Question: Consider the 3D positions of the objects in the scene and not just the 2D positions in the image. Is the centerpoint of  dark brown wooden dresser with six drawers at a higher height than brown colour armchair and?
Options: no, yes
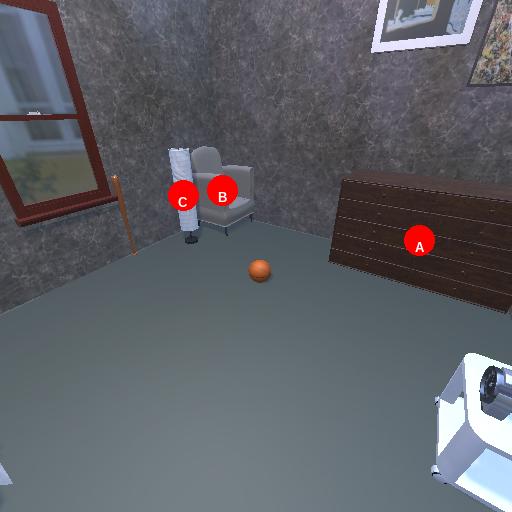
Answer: no